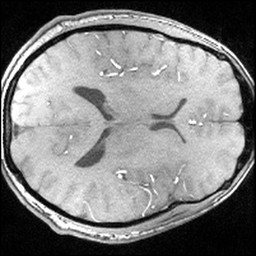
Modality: angio
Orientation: axial
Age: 26
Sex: male
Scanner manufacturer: siemens
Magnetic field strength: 3 T
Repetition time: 0.025 s
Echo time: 0.00334 s